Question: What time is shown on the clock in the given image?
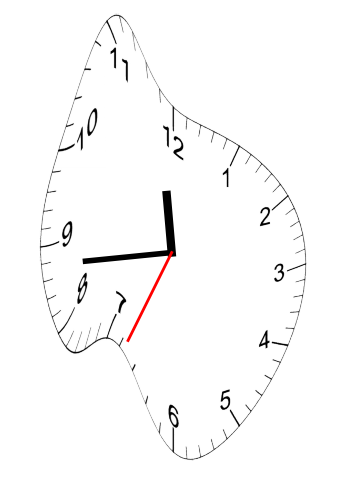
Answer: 11:43:34